Breast ultrasound image
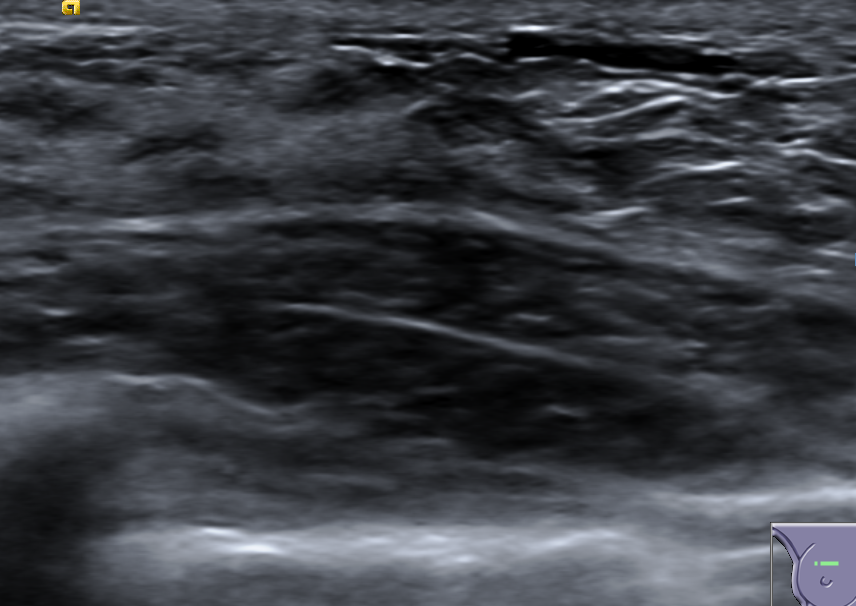
Diagnosis: normal